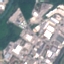
Label: Industrial